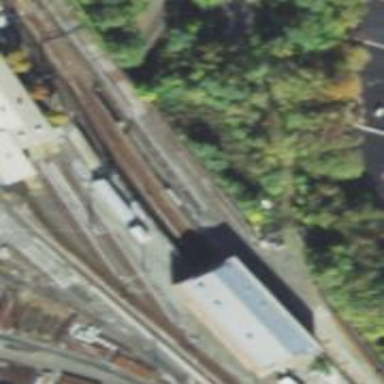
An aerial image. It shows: Electrified rail spur.